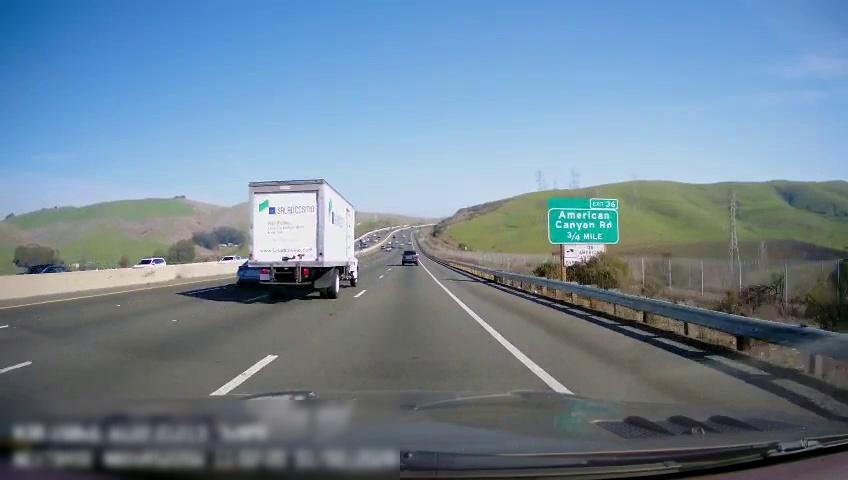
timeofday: Day
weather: Sunny
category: Drivable Space
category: Drivable Space
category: Vehicles | SUV
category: Vehicles | Car
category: Vehicles | Truck
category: Vehicles | SUV
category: Vehicles | SUV
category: Vehicles | Car
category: Lanes | Alternate Lane
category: Lanes | Alternate Lane
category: Lanes | Alternate Lane
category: Lanes | Current Lane
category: Lanes | Alternate Lane
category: Traffic | Signs
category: Traffic | Signs